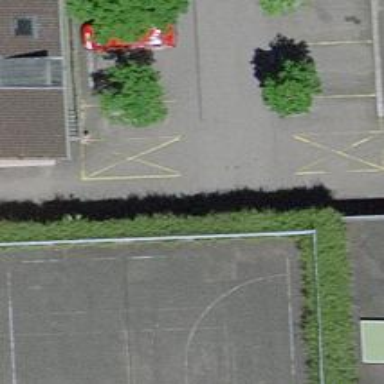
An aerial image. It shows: Parking entrance.